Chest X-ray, AP view. Patient: 55 years old, sex M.
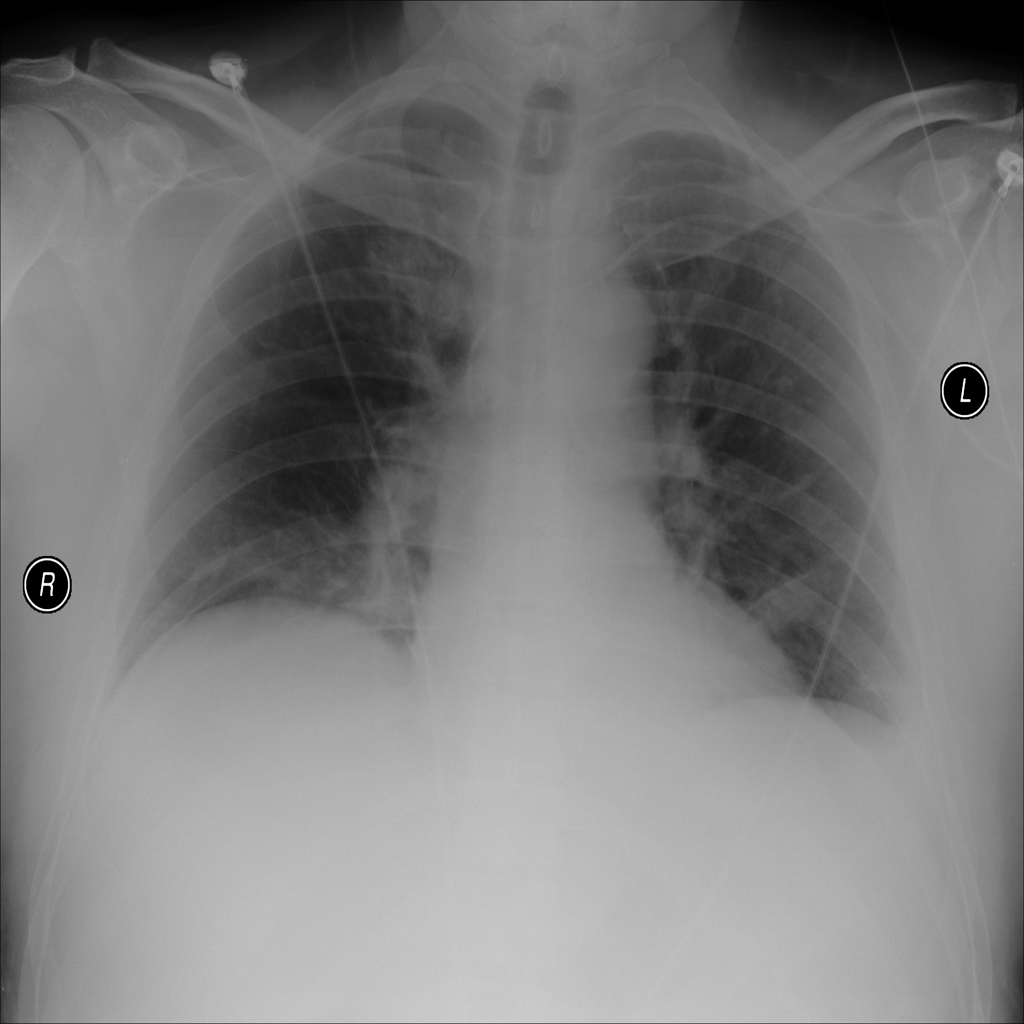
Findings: Atelectasis, Infiltration